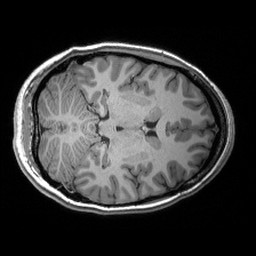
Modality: T1w
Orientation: axial
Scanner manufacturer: siemens
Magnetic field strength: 3 T
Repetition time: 2.53 s
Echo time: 0.00299 s